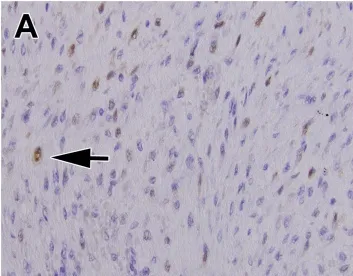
Immunohistochemical staining from the left thyroid tumor. (A) Beta-catenin immunostain, showing aberrant nuclear staining (arrow) in many of the stromal cells (200x magnification).
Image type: pathology (immunostaining)